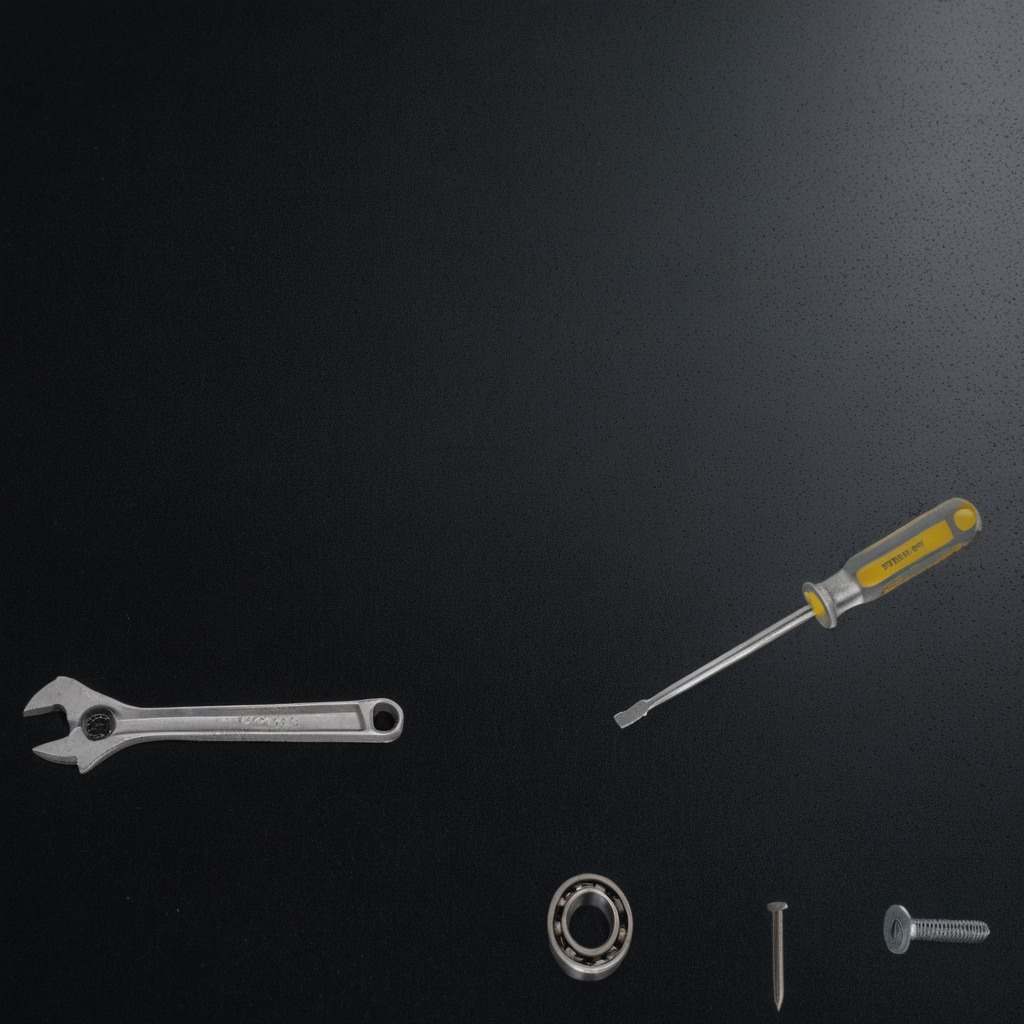
A ball bearing, a machine screw, an iron nail, a screwdriver, and a wrench are lying on a clean granite tabletop inside a workshop at night dim ambient light soft shadows worn but beneath the mat